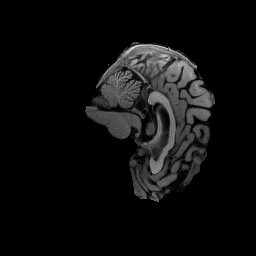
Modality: T1w
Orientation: sagittal
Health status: healthy